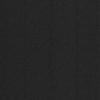
Label: dusty